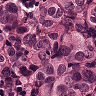
Metastatic tissue present: yes